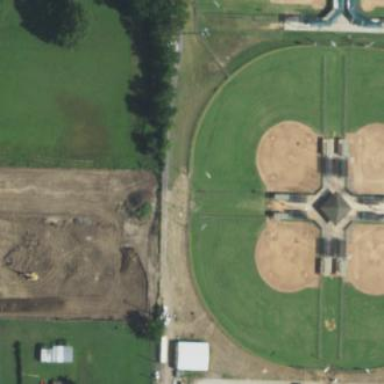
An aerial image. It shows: Softball pitch for leisure land activities.